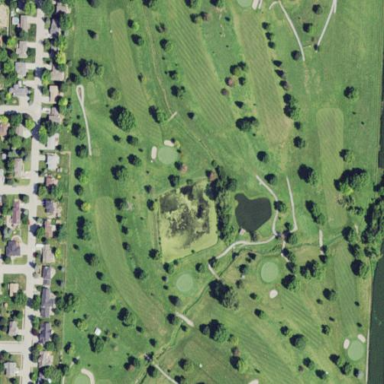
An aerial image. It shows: Golf course surrounded by greenery.